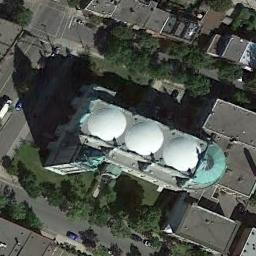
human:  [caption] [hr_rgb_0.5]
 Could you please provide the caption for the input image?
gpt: The church with a tower and three white domes is surrounded by other buildings and some trees .

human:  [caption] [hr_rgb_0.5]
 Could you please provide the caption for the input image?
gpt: A church with a cyan and gray roof, The church's main house has several white domes, And there are several buildings and roads and trees and lawns around the church .

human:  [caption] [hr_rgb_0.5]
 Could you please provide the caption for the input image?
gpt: This is a church with a rectangular space in the middle .

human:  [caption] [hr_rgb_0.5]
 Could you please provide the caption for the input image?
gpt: The church with three white circular roofs is on the grass next to some buildings .

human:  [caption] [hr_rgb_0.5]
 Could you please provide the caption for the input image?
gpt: There are many trees near the church .